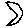
Label: moon